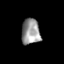
Tissue: prostate
Cell type: Endothelial cells
Senescence score: 0.7204
Nuclear area (px): 468
Mean DAPI intensity: 151.406